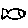
Label: fish